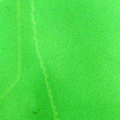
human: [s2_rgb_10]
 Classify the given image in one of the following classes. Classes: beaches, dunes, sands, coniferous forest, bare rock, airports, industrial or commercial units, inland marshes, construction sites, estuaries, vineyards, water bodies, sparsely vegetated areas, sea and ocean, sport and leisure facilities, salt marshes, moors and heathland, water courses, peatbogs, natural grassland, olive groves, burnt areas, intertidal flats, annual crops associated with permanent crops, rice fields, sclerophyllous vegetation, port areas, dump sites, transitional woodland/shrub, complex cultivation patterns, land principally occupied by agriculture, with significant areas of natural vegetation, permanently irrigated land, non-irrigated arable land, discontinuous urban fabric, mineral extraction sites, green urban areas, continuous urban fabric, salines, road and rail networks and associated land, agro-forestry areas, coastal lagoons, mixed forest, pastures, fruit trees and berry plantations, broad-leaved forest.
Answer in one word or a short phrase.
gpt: water bodies